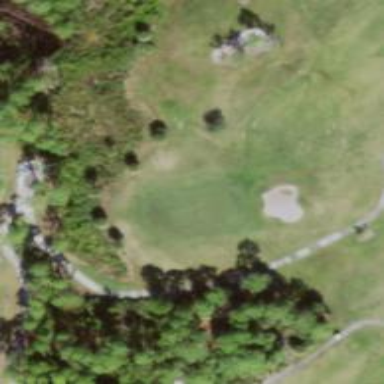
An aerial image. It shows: View of golf hole.